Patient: sex F, age 52
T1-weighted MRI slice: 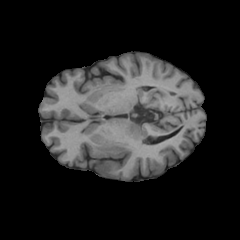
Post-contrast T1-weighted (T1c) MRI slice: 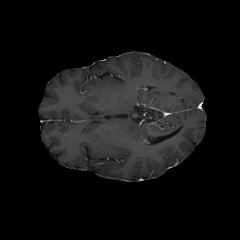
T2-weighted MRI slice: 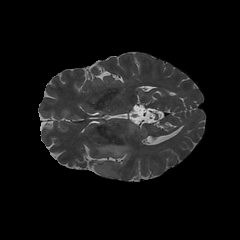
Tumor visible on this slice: yes
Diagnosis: Glioblastoma, IDH-wildtype
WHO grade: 4